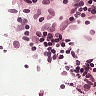
Metastatic tissue present: no